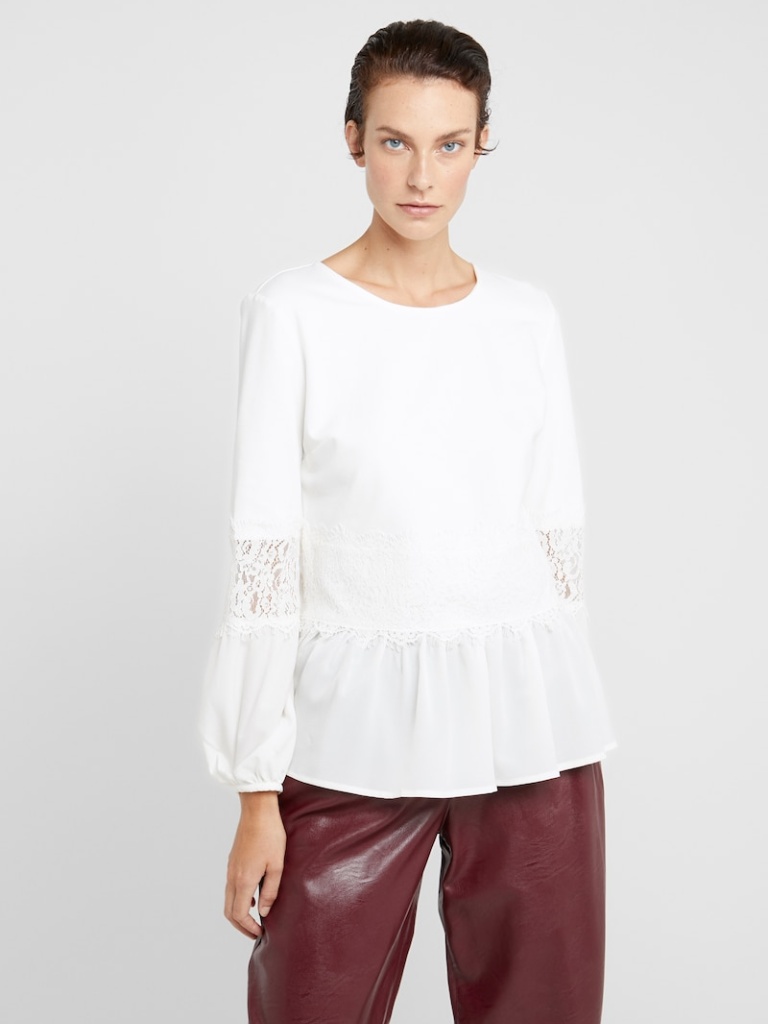
cotton relaxed a long-sleeved with the sleeves down hip length Untucked crew blouse